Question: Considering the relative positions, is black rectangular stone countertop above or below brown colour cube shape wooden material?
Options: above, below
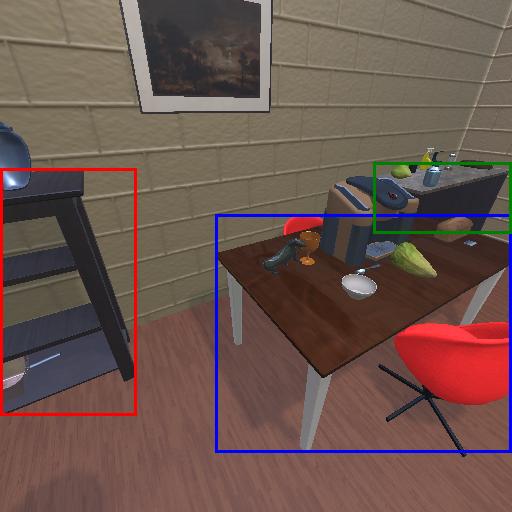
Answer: above